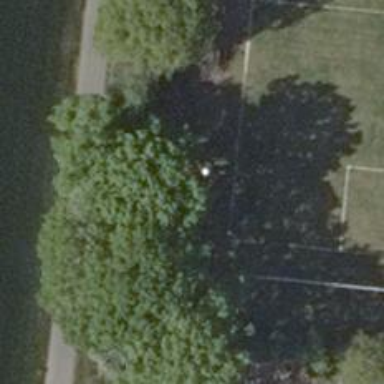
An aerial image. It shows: Deciduous tree with broadleaved leaves.